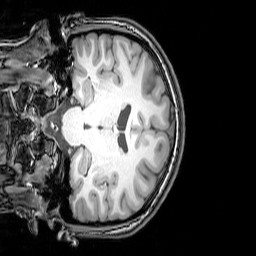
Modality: T1w
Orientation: coronal
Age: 20
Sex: female
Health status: healthy
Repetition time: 0.081 s
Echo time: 0.037 s